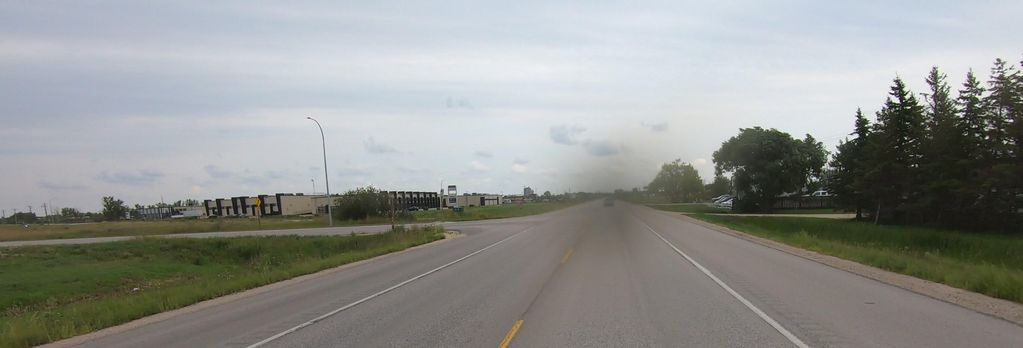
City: winnipeg